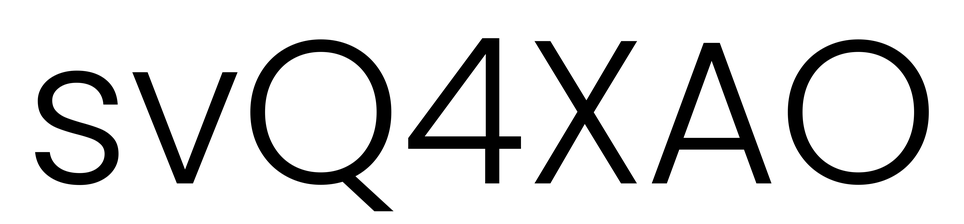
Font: Poppins-Light